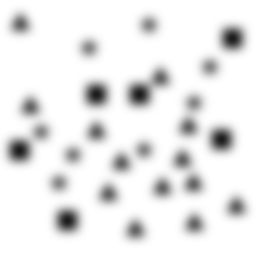
Squares: 6
Triangles: 13
Stars: 8
Total shapes: 27